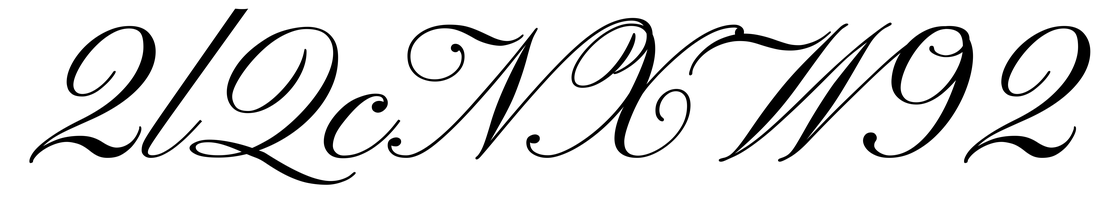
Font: PinyonScript-Regular